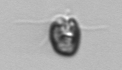
Label: Pyramimonas_morphotype1